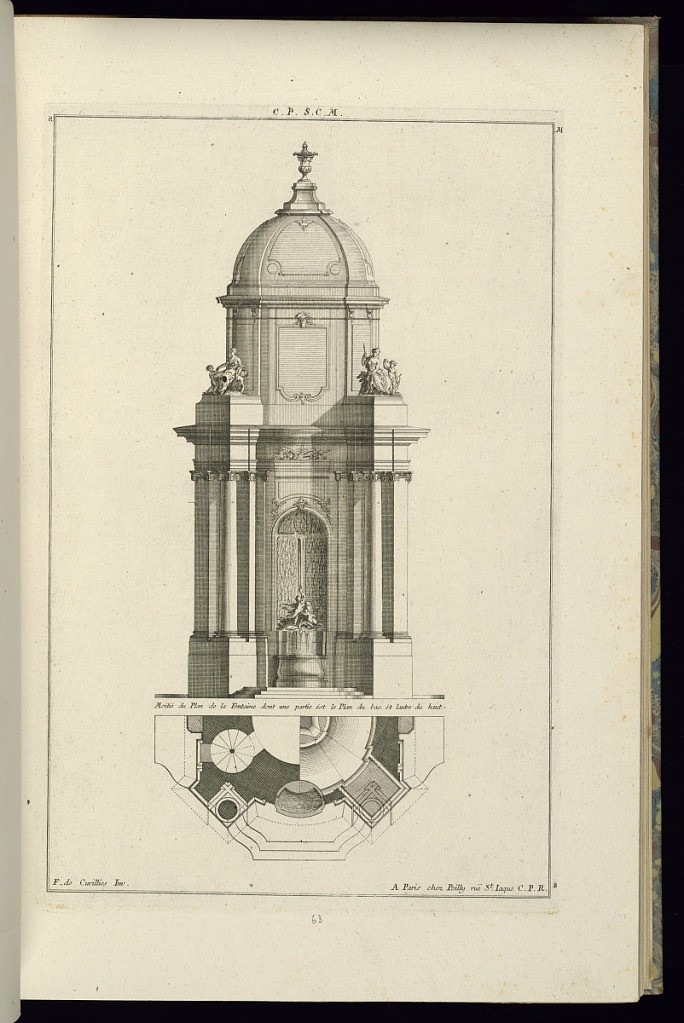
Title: Elevation and Plan for a Public Fountain
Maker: François de Cuvilliés the Elder, Belgian, 1695 - 1768
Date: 1745
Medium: Etching and engraving on off-white laid paper
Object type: Print
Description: Elevation and plan for a large fountain within an apse under a cupola. The plate is signed and numbered.